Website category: auto
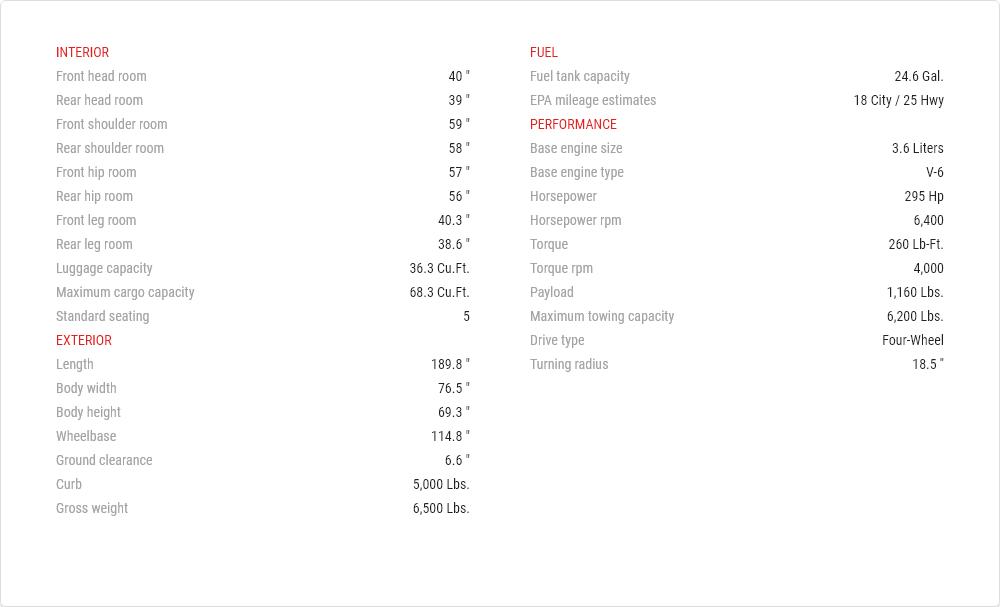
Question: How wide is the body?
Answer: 76.5 "

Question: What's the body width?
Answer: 76.5 "

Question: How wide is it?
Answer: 76.5 "

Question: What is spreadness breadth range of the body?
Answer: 76.5 "

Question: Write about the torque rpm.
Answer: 4,000

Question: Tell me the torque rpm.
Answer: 4,000

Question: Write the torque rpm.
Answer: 4,000

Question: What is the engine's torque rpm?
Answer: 4,000

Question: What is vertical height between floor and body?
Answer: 6.6 "

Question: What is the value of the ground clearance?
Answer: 6.6 "

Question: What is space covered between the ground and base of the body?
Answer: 6.6 "

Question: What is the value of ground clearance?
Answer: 6.6 "

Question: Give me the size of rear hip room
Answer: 56 "

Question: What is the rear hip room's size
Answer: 56 "

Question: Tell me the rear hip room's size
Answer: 56 "

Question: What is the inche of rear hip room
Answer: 56 "

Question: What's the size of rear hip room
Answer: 56 "

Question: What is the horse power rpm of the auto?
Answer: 6,400

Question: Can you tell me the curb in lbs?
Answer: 5,000 lbs.

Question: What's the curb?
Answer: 5,000 lbs.

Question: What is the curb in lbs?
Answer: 5,000 lbs.

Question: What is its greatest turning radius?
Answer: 18.5 ''

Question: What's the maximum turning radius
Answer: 18.5 ''

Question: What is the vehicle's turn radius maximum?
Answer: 18.5 ''

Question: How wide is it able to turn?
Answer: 18.5 ''

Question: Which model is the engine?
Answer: V-6

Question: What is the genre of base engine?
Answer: V-6

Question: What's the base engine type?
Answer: V-6

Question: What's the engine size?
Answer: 3.6 liters

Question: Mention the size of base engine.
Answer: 3.6 liters

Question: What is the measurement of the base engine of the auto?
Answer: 3.6 liters

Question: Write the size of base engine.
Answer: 3.6 liters

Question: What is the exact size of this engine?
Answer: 3.6 liters

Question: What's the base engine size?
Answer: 3.6 liters

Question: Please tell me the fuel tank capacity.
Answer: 24.6 gal.

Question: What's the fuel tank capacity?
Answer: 24.6 gal.

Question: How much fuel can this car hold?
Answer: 24.6 gal.

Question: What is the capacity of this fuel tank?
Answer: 24.6 gal.

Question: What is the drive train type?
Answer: four-wheel

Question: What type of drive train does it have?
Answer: four-wheel

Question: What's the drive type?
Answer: four-wheel

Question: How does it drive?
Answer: four-wheel

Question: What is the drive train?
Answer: four-wheel

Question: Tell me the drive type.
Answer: four-wheel

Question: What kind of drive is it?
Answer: four-wheel

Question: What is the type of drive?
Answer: four-wheel

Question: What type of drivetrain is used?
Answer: four-wheel

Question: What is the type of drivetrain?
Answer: four-wheel

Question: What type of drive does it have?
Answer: four-wheel

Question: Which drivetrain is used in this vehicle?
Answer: four-wheel

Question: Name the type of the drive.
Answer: four-wheel

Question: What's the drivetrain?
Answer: four-wheel

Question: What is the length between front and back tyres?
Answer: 114.8 "

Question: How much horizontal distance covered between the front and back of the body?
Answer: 114.8 "

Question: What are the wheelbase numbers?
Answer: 114.8 "

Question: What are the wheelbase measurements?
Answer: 114.8 "

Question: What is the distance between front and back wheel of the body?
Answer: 114.8 "

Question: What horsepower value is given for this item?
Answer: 295 hp

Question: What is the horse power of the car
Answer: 295 hp

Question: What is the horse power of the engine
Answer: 295 hp

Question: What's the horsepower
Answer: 295 hp

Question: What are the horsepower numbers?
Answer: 295 hp

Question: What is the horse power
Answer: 295 hp

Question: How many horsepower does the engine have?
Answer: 295 hp